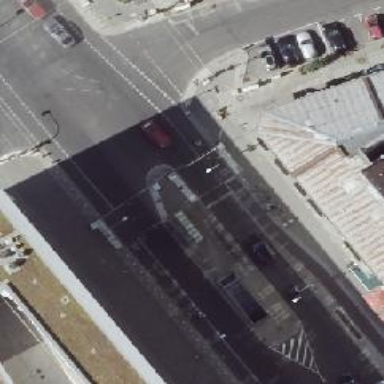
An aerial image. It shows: Asphalt surface with cycle track on the right side.